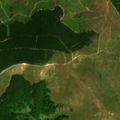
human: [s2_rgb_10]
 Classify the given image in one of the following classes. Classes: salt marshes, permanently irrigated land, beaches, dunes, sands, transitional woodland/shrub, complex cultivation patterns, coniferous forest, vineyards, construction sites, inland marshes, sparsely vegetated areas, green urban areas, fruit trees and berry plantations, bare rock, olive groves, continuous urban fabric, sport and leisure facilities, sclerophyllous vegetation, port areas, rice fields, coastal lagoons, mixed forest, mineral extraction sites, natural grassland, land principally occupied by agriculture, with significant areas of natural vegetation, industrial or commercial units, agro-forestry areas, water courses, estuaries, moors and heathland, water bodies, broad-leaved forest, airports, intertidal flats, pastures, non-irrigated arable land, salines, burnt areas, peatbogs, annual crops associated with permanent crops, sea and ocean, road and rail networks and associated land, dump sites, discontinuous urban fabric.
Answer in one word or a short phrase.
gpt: broad-leaved forest, coniferous forest, natural grassland, transitional woodland/shrub